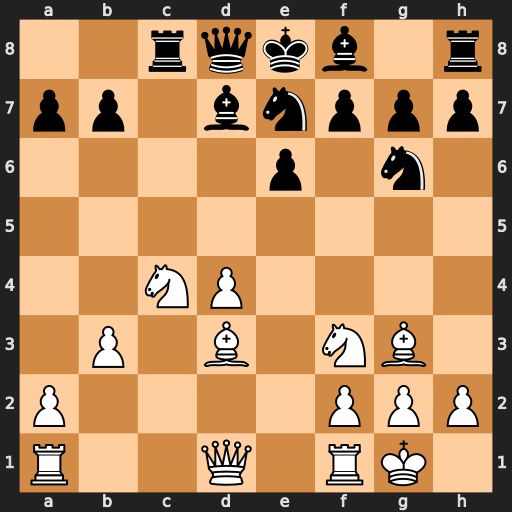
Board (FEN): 2rqkb1r/pp1bnppp/4p1n1/8/2NP4/1P1B1NB1/P4PPP/R2Q1RK1
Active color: w
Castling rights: k
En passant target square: -
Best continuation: Nd6#